Field crop: tomato
Growth stage: 1
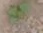
Species: solanum